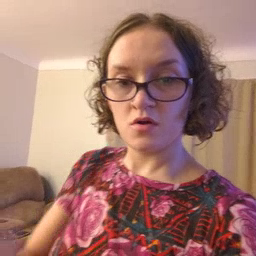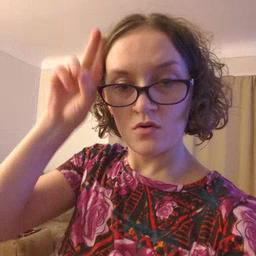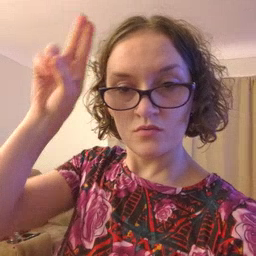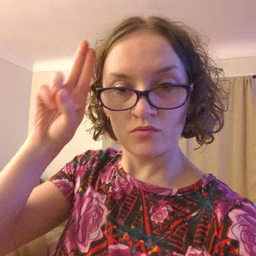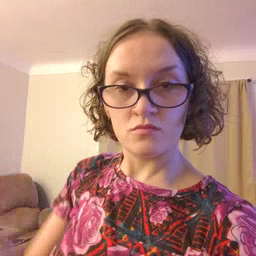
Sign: uncle